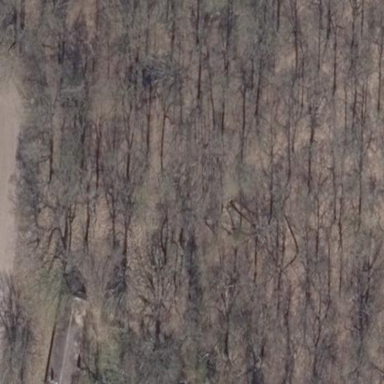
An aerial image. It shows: Forest area.